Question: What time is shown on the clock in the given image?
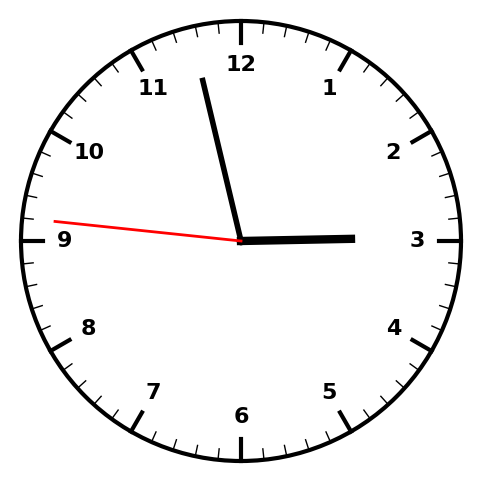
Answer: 02:57:46